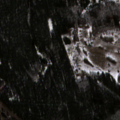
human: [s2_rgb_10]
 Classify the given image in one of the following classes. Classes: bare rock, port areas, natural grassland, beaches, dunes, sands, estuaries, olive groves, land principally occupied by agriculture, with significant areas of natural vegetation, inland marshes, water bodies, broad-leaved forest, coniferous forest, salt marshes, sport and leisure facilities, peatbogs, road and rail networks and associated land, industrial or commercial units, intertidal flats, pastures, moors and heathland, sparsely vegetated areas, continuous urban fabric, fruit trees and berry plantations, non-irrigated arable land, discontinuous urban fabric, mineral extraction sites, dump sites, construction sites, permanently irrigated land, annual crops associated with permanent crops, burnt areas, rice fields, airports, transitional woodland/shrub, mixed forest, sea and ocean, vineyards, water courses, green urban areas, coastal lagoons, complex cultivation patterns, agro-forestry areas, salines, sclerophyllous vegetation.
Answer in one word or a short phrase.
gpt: discontinuous urban fabric, complex cultivation patterns, broad-leaved forest, coniferous forest, mixed forest